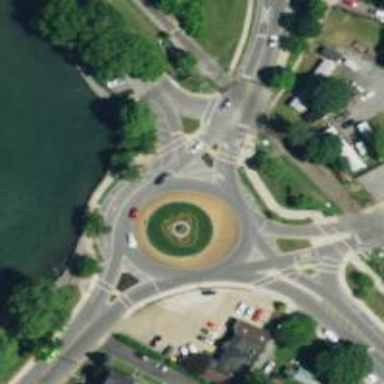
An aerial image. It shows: Secondary road leading to roundabout.